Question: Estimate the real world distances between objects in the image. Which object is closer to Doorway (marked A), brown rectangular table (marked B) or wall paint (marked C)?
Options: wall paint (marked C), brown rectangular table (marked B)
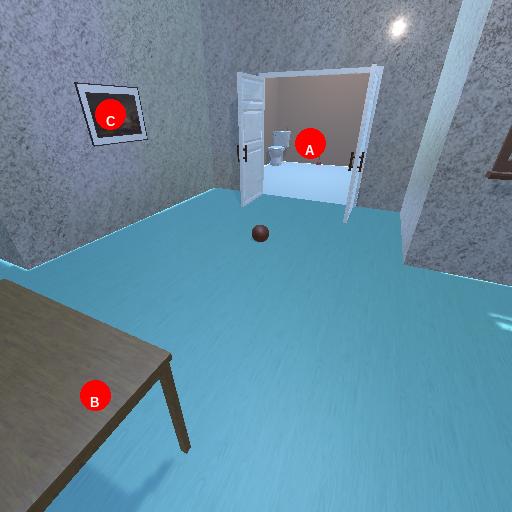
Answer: wall paint (marked C)